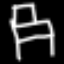
Label: chair